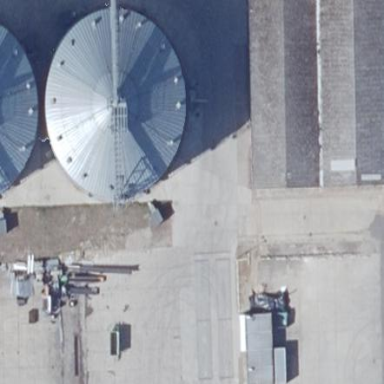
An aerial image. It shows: Silo.